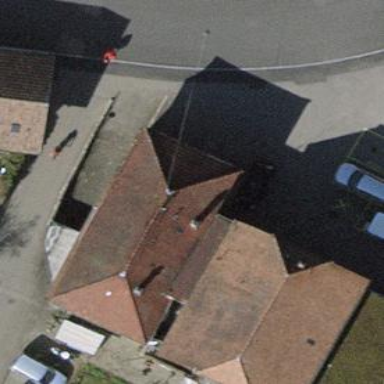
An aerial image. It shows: Building with gabled roof.